Field crop: maize
Growth stage: 1
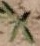
Species: atriplex